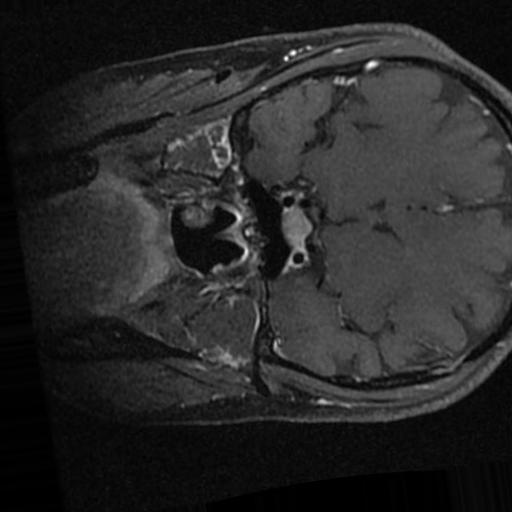
Label: brain_tumor